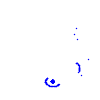
Particle: proton